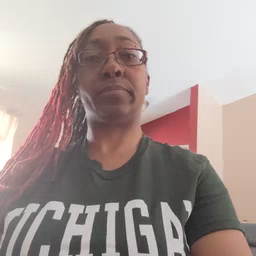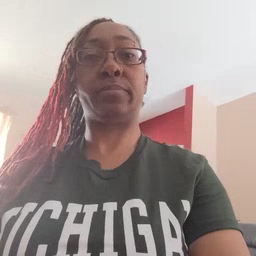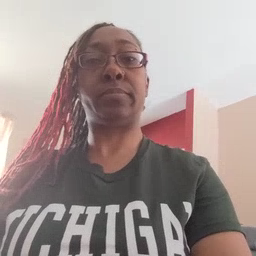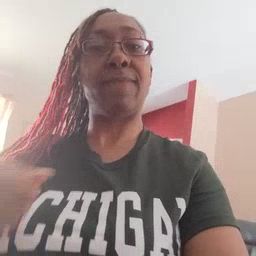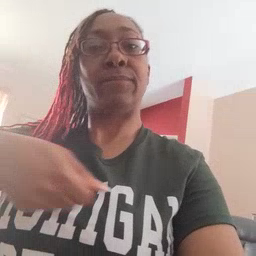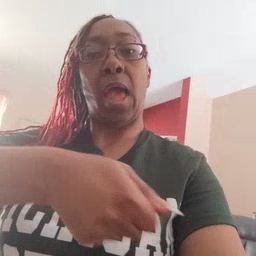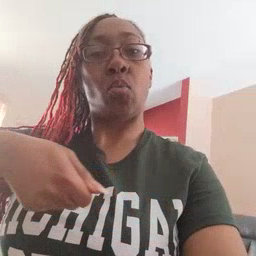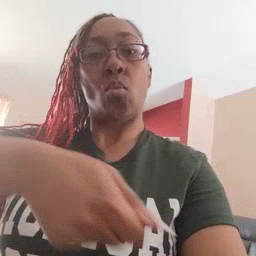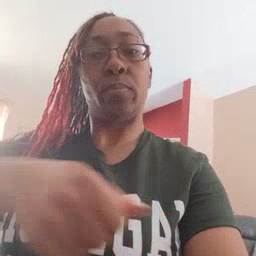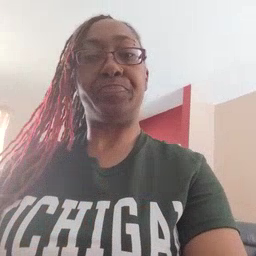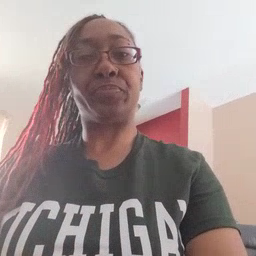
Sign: vacuum